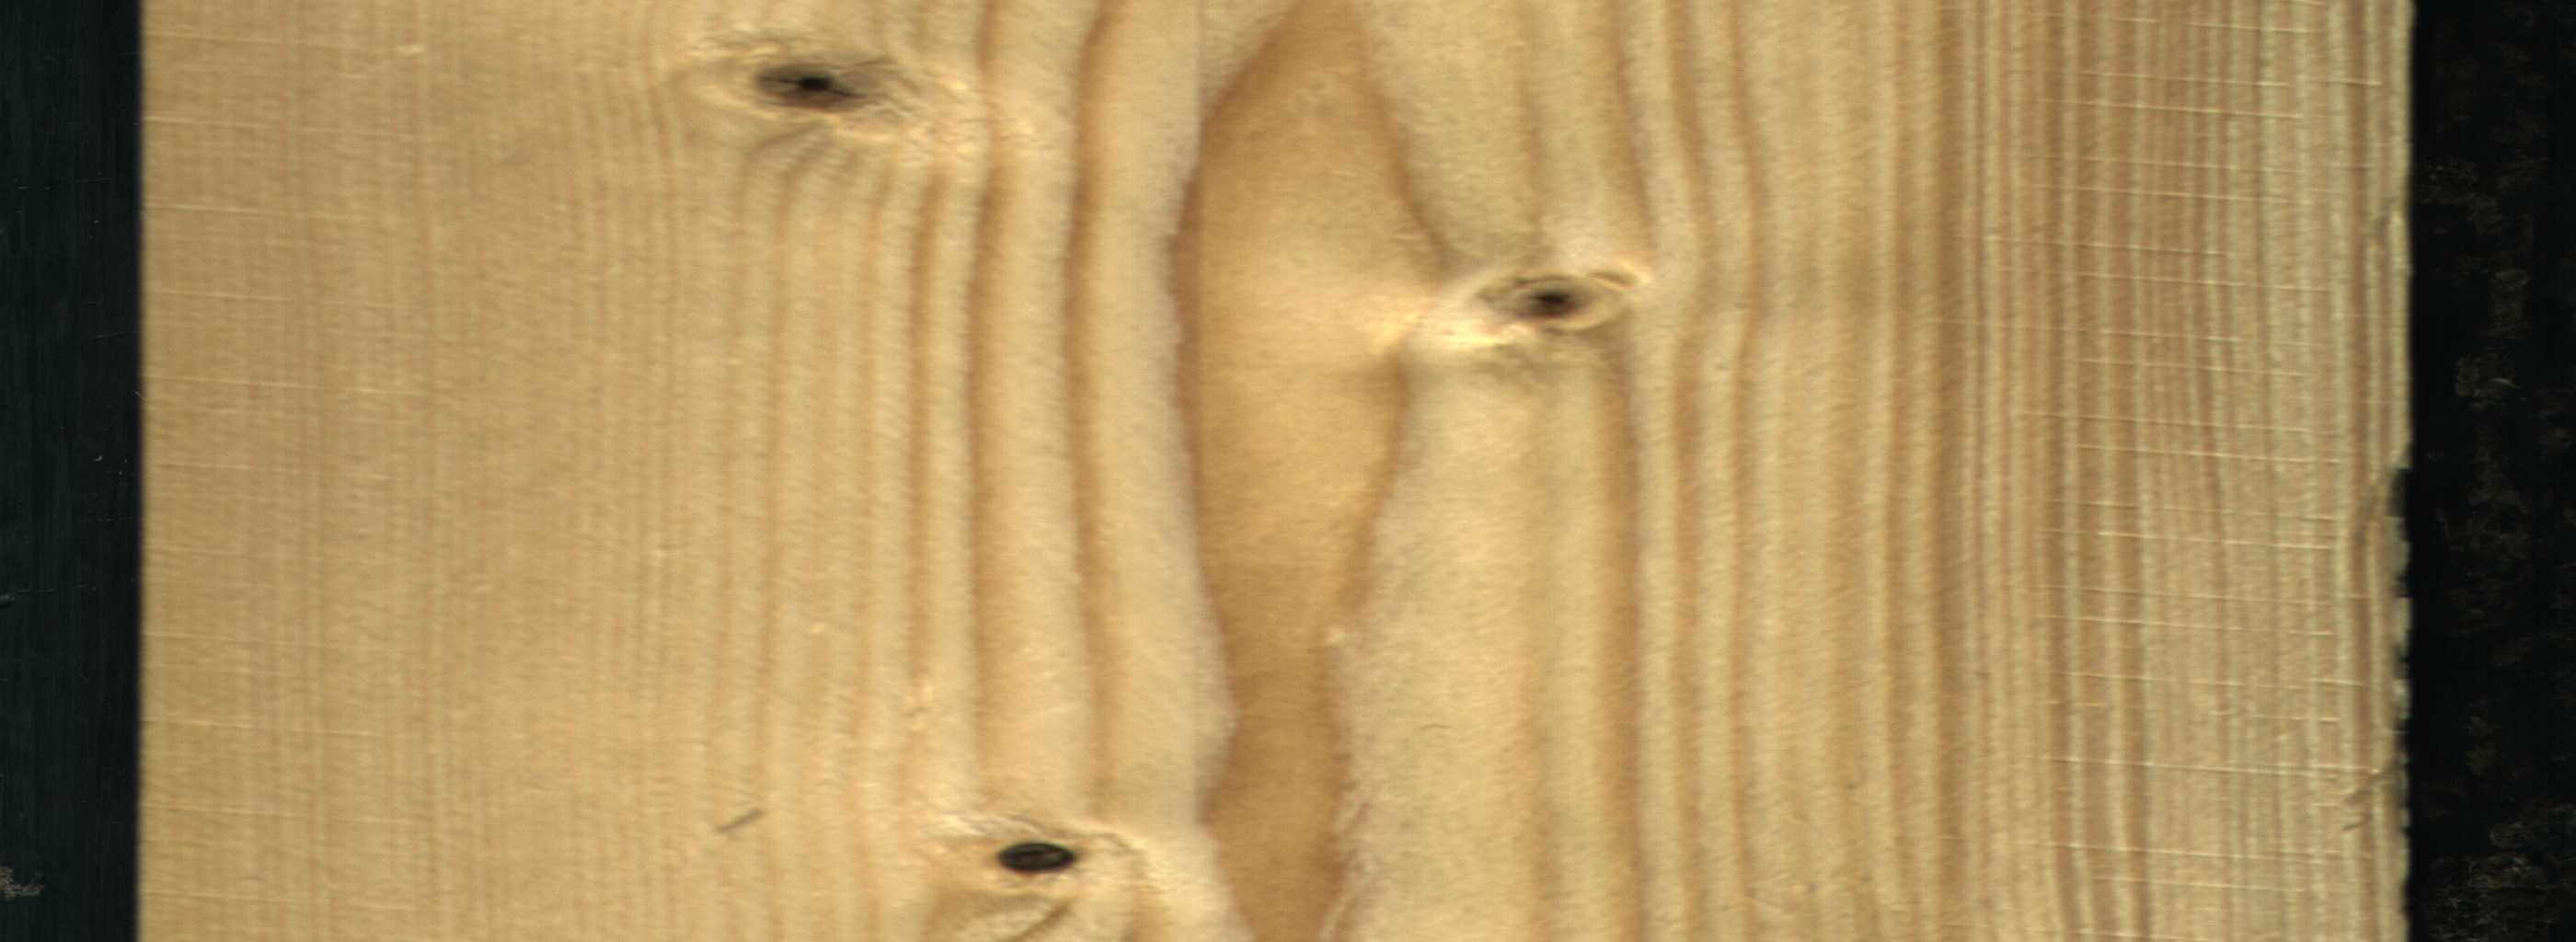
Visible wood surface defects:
Dead_Knot
Dead_Knot
Live_Knot